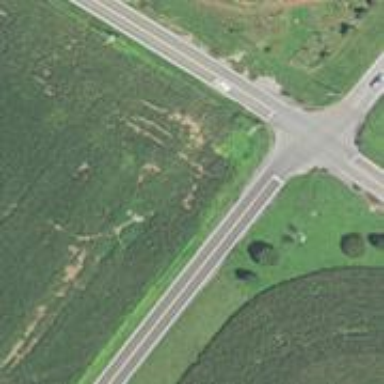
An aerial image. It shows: Tertiary road.